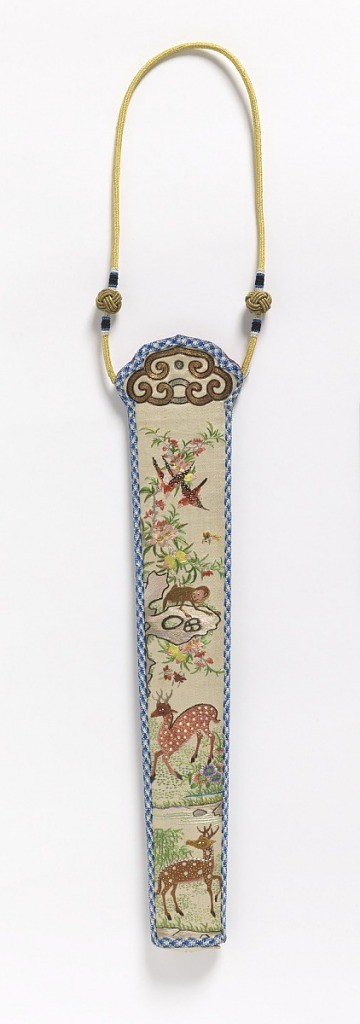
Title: Fan case
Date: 19th century
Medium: silk, metallic yarns Technique: embroidered in satin and stem stitches on satin weave
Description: Fan case. Silk embroidery with silk and metallic threads in design of flowers, deer and birds. The other side, flowers and birds. Edges bound with blue and white braid. Yellow silk cord with knots at top.